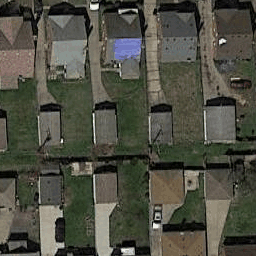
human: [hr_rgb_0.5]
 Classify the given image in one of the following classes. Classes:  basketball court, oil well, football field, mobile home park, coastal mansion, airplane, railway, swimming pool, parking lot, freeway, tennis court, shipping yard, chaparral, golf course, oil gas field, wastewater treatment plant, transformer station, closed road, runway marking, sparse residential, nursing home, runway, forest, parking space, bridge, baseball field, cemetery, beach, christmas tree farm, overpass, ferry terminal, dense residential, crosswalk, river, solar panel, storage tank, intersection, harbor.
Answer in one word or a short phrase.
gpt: dense residential